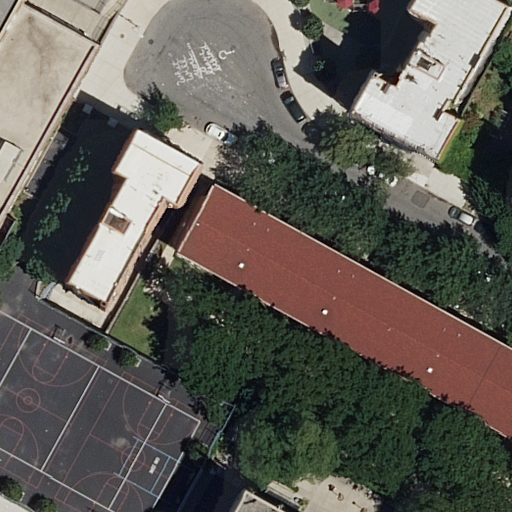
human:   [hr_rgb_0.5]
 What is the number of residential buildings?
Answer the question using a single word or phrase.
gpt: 4

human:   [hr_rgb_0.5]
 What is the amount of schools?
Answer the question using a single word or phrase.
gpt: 1

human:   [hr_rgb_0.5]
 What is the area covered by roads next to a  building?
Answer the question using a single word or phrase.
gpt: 0m2

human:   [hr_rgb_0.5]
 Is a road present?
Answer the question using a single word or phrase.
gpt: yes

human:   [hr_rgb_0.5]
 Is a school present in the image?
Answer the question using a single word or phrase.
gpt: yes

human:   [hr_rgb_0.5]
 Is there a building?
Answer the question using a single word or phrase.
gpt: yes

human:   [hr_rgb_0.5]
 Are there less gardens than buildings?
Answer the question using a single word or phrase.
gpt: yes

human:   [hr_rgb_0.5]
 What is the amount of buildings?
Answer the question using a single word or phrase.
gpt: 5

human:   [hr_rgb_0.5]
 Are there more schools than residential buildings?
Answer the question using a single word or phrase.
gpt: no

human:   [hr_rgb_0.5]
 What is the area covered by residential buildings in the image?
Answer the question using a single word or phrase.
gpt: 1568m2

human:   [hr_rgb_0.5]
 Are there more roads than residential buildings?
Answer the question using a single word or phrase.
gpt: no

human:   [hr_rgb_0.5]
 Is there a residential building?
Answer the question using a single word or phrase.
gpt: yes

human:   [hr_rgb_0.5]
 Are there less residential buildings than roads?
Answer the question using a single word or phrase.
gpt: no

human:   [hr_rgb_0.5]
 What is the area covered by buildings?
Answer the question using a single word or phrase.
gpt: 2055m2

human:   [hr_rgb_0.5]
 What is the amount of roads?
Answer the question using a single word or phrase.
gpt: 1

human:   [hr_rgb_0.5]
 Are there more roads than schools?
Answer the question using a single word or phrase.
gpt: no

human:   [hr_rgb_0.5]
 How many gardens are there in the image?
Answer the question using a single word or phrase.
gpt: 1

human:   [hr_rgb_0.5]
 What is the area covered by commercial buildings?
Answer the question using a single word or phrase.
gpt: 0m2

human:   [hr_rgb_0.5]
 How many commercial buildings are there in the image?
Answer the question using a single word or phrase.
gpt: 0

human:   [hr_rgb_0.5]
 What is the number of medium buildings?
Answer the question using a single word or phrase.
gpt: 3

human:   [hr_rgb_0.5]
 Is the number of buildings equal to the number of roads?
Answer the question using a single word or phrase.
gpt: no

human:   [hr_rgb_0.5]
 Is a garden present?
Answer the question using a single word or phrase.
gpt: yes

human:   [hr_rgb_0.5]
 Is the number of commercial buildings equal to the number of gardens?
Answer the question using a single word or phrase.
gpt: no

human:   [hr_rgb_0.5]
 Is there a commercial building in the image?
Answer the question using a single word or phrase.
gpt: no

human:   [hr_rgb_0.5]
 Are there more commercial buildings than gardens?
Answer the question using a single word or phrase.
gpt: no

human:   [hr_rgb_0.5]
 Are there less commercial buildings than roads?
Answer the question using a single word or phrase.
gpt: yes

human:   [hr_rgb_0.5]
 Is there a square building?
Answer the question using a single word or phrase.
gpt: no

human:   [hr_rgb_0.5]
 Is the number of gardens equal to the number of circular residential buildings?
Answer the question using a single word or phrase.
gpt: no

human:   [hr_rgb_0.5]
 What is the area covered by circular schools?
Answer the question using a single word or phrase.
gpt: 0m2

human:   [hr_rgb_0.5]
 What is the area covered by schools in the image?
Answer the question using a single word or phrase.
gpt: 487m2

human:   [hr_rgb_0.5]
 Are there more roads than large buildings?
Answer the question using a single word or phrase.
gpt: no

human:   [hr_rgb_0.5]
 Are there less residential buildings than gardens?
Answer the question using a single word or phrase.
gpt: no

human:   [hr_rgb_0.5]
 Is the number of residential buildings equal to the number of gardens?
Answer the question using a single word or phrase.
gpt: no

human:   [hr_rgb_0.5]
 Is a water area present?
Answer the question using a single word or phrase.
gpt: no

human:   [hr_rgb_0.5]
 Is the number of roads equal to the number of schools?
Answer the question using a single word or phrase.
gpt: yes

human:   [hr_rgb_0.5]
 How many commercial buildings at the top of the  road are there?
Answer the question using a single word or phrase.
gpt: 0

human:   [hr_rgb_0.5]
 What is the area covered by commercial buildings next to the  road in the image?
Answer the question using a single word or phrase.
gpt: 0m2

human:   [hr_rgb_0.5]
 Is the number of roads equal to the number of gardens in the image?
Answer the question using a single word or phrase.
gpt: yes

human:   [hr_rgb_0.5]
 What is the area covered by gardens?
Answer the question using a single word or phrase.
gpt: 262m2

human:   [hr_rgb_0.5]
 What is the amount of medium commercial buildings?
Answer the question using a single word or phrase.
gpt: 0

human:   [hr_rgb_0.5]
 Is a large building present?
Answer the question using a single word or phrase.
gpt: yes

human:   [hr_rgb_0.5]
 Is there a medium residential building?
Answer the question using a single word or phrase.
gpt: yes

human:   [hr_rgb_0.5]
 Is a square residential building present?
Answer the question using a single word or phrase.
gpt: no

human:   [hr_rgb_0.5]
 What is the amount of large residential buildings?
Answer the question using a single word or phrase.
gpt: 1

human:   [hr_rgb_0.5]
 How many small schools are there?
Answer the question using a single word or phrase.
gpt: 0

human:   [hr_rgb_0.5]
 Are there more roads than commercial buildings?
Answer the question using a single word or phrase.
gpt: yes

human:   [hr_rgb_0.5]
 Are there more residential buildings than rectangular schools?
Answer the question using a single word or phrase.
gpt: yes

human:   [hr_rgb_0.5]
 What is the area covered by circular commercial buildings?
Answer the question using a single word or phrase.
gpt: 0m2

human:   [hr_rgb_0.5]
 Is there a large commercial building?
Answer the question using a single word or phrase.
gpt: no

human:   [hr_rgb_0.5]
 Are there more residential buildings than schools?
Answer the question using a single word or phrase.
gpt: yes

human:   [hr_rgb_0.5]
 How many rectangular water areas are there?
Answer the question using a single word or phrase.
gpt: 0

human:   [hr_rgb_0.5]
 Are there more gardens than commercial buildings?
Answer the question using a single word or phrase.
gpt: yes

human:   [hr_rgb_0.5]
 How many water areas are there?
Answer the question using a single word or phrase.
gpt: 0

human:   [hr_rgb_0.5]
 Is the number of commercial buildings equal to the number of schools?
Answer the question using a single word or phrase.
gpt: no

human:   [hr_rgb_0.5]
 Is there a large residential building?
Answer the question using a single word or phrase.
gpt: yes

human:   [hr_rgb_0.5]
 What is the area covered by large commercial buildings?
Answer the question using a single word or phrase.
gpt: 0m2

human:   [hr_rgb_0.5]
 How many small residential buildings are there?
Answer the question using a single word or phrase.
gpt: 1

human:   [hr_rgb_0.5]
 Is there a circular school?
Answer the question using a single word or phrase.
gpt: no

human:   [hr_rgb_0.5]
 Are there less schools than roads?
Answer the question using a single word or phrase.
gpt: no

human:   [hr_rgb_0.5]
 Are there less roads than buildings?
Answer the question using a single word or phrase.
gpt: yes

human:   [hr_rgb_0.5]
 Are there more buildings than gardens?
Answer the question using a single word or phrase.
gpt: yes

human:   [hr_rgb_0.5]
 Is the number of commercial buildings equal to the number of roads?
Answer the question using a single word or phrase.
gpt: no

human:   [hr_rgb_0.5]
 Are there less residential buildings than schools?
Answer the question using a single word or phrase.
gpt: no

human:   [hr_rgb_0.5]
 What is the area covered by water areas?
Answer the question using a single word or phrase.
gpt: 0m2